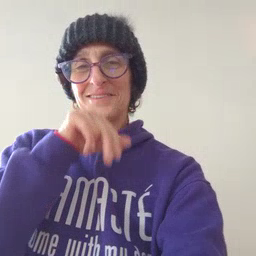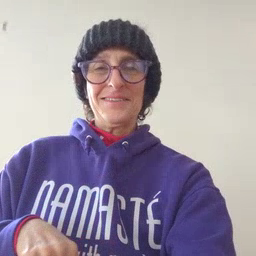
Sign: tongue